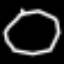
Label: octagon